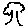
Label: tree